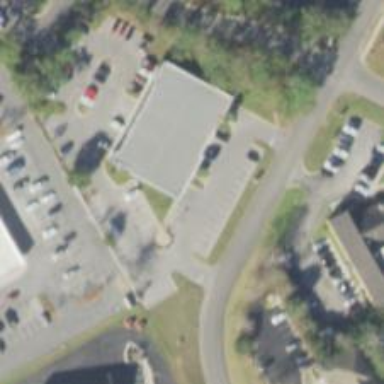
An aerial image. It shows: Parking space is available.